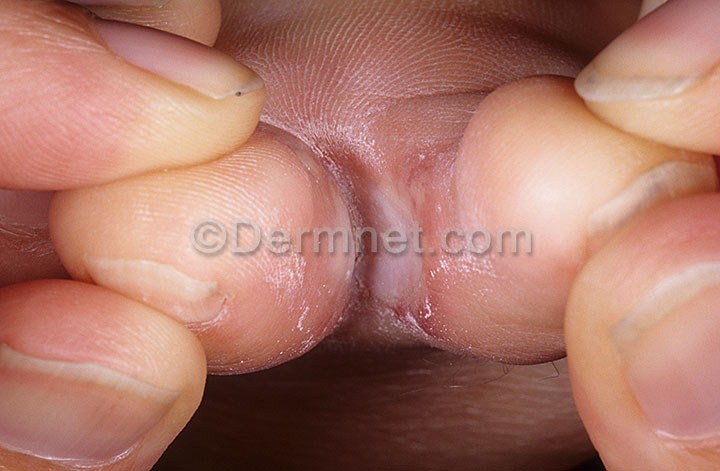
Disease: Tinea Ringworm Candidiasis and other Fungal Infections